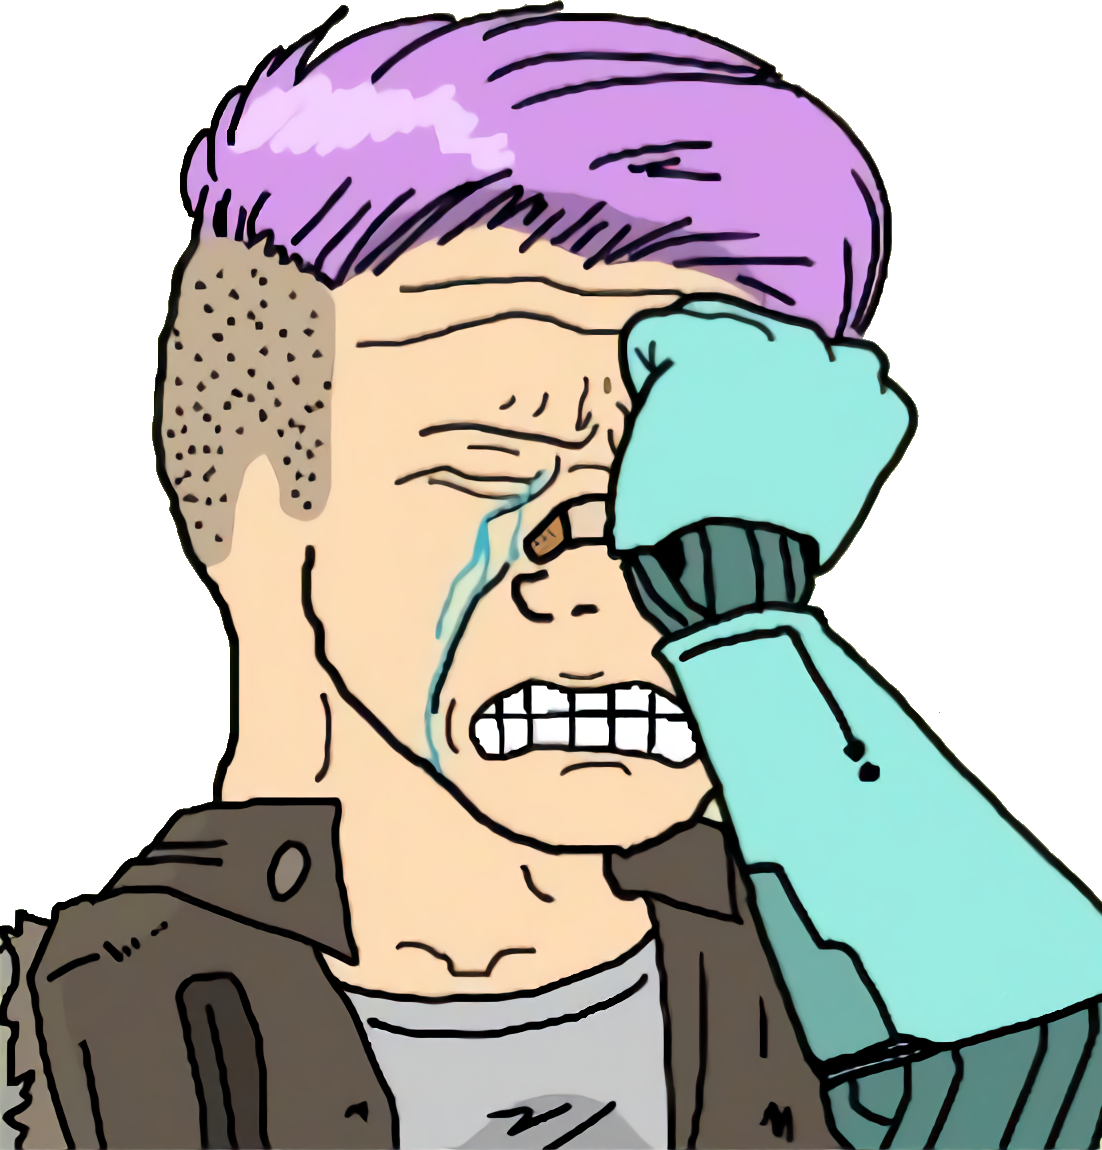
Label: 5_Crying_Wojak